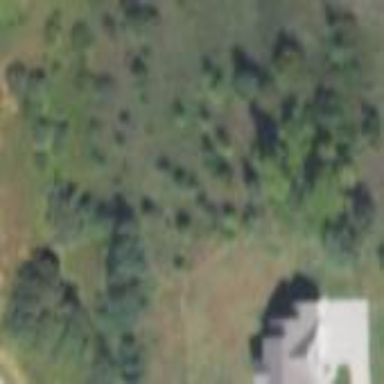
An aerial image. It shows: Mixed woodland with trees that have variety of leaf cycles.